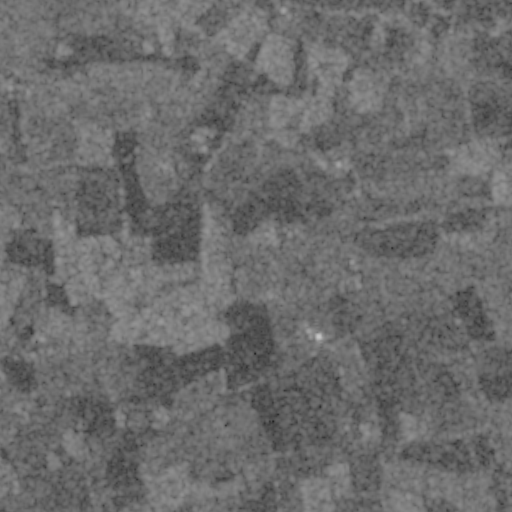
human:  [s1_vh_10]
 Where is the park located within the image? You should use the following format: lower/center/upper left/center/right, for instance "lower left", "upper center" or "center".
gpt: The park is located in the lower left of the image.
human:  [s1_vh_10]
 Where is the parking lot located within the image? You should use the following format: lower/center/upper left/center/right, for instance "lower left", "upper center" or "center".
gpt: The parking lot is located in the upper center of the image.
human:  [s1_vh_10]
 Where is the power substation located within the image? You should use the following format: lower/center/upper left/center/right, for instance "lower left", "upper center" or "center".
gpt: The power substation is located in the lower center of the image.
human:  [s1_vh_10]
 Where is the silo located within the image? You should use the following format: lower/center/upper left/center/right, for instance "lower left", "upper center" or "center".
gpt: The silo is located in the upper left of the image.
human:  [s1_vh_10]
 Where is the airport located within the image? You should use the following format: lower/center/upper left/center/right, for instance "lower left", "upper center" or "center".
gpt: There is no airport in the image.

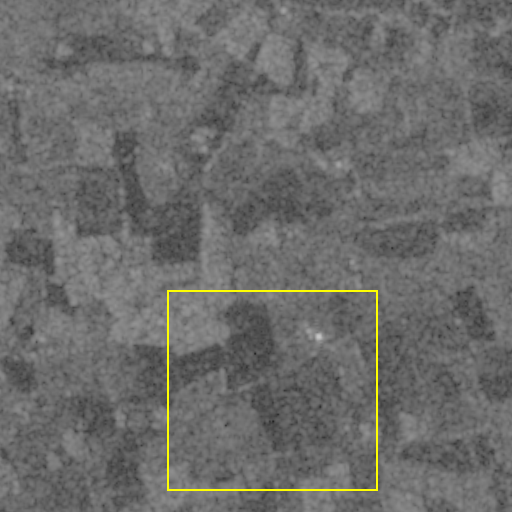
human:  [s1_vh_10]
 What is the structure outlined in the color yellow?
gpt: The structure outlined in yellow is a crop field.
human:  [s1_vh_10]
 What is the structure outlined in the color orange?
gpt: There is no orange outline.